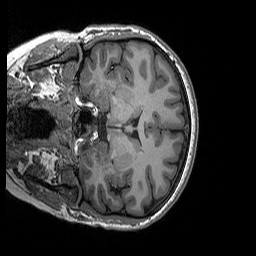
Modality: T1w
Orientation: coronal
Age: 25
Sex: female
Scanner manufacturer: siemens
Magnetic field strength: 3 T
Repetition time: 2.3 s
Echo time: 0.00298 s